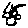
Label: bird